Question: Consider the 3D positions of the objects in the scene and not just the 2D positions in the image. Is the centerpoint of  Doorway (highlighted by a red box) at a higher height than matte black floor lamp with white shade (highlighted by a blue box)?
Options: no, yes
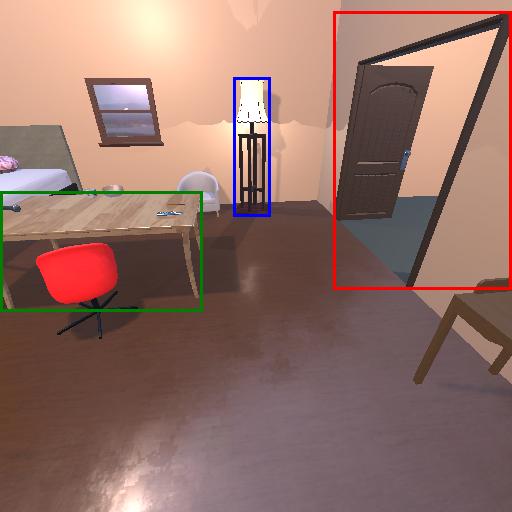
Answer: no